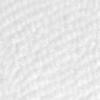
Label: no_change